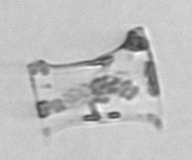
Label: Eucampia